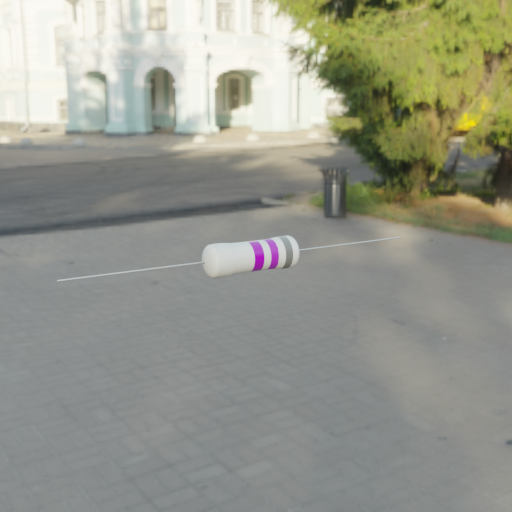
Resistor colour bands (in order): violet, violet, gray